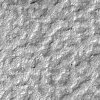
Atmospheric dust classification: not_dusty